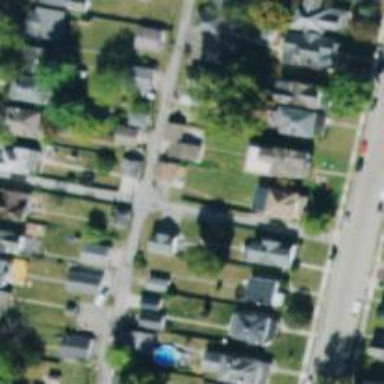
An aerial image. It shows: Alley classified as service road.